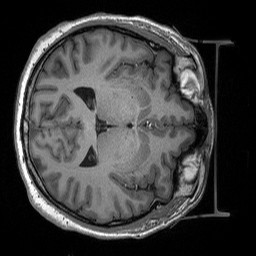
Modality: T1w
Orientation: axial
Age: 44
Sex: male
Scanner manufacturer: siemens
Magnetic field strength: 3 T
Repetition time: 2.53 s
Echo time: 0.00219 s